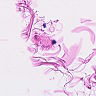
Metastatic tissue present: no